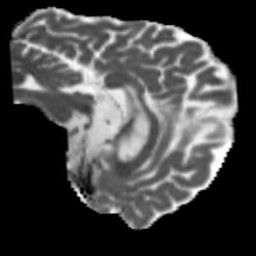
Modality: MD
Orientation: sagittal
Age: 66
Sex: male
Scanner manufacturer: siemens
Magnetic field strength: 3 T
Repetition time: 5.47 s
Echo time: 0.0854 s